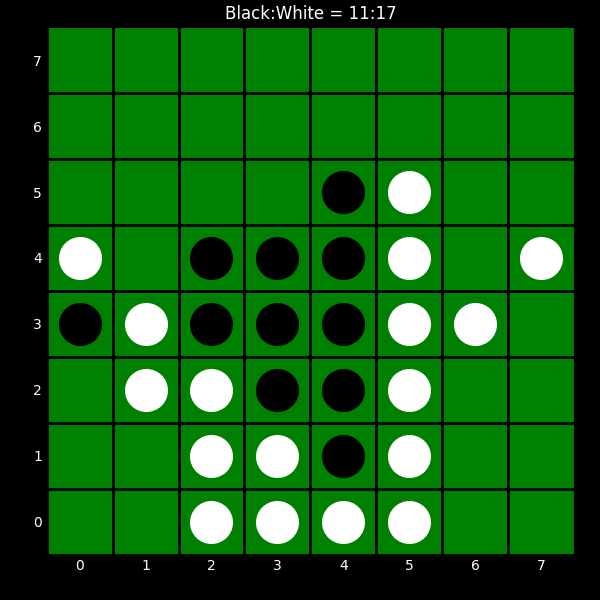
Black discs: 11
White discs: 17